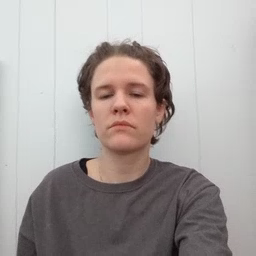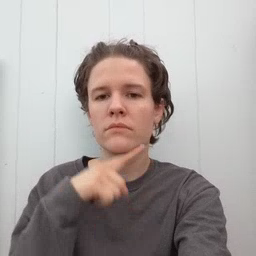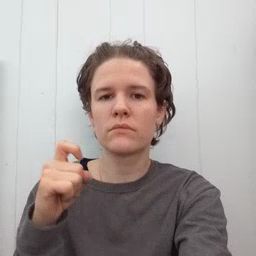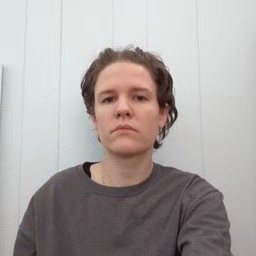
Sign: dry